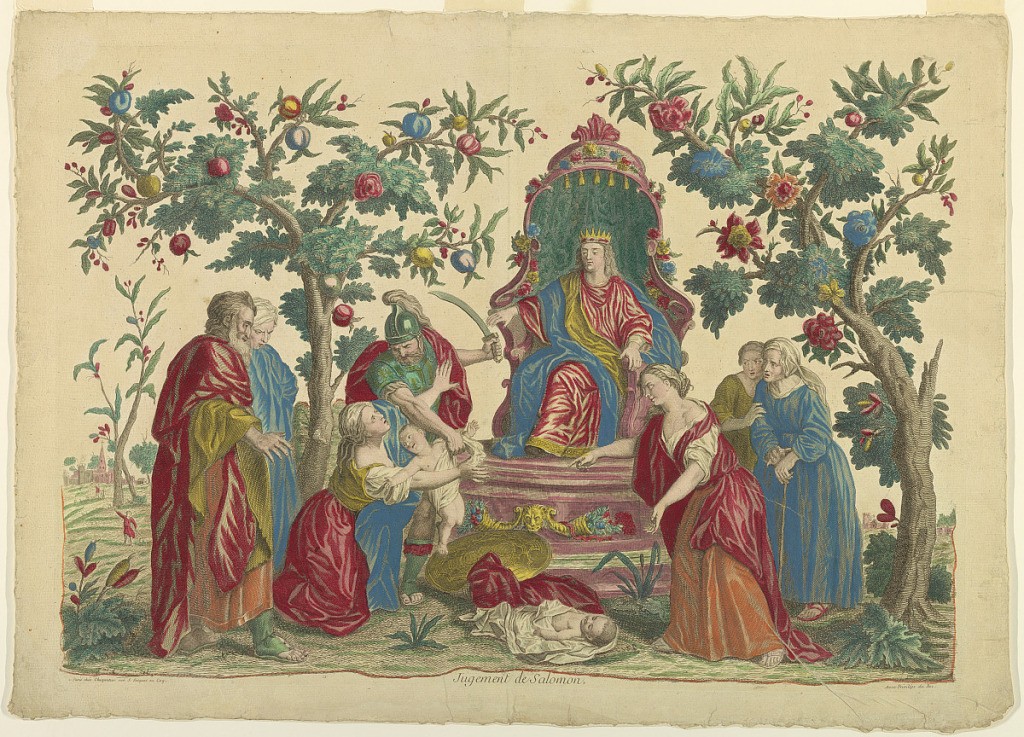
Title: The Judgment of Solomon
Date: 1750–1775
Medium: Brush and watercolor on paper, mounted
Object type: Print
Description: Solomon, on a throne, stops the soldier who is about to cut a live baby in half, at left. The real mother of the baby tries to protect the child, where as the other, at right, points at him. The dead child lies at the foot of the throne. Two spectators on either side. In landscape with buildings in background. Bottom: "a Paris chez Charpentier rue S. Jacques au Coq". "Jugement se Salomon"; "Avec Privilege du Roi".